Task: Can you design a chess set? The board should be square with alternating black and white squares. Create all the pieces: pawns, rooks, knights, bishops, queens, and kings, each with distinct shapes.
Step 3077:
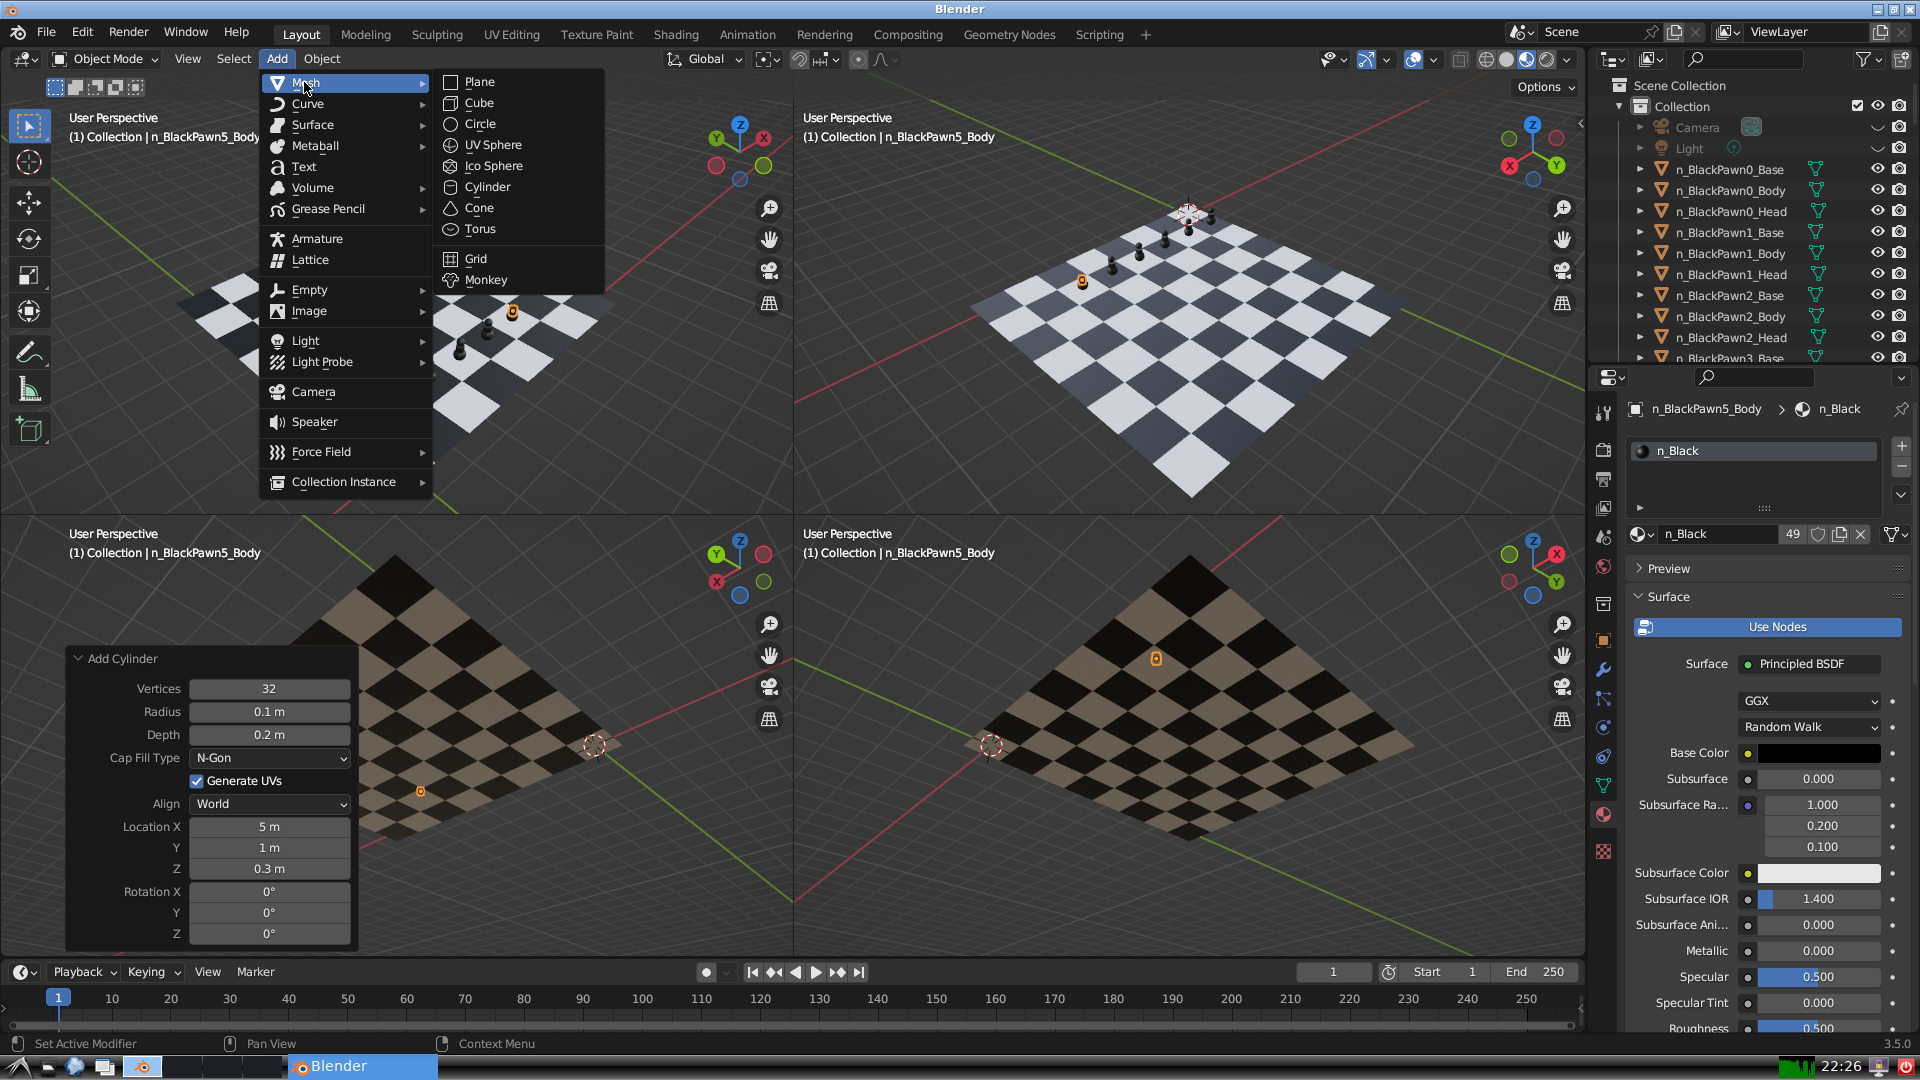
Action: {"mouse_move": [499, 144]}